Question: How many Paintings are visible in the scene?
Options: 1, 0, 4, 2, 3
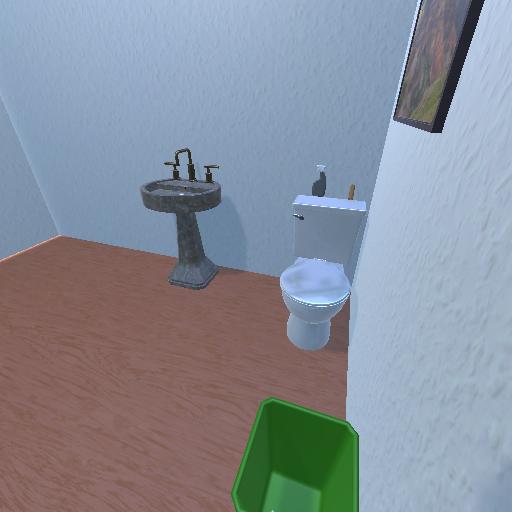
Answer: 1